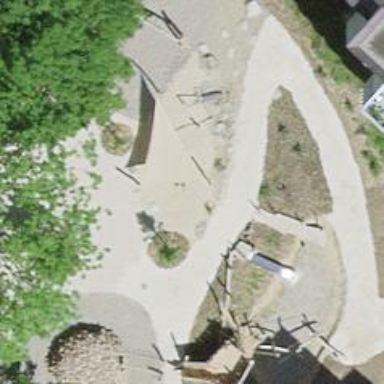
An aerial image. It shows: Playground area for leisure land.